Question: My code compiles and runs how I want it to, however, I have a question, after I am done adding events in the calendar, unless there was a specific event for that day, the result that comes to terminal shows that for each day there is nothing the result is 'null' I was wondering if there was any way I could change that
'''
public class Calendar {
public static void main(String[] args) {
String[] calender = new String[32];
String ans = " ";
do {
System.out.print("Type the number day of your event: ");
int date = IO.readInt();
System.out.println("What is the event?");
String event = IO.readString();
System.out.println("Do you have another event to add? y/n: ");
addEvent(calender, event, date);
ans = IO.readString();
} while (ans.equals("y"));
printCal(calender);
}
public static void addEvent(String[] calender, String event, int date) {
calender[date] = event;
// return true;
}
public static void printCal(String[] calender) {
for (int i=1;i<calender.length;i++) {
System.out.println("Day: " + i + " " + " Event: " + calender[i]);
}
}
}
'''

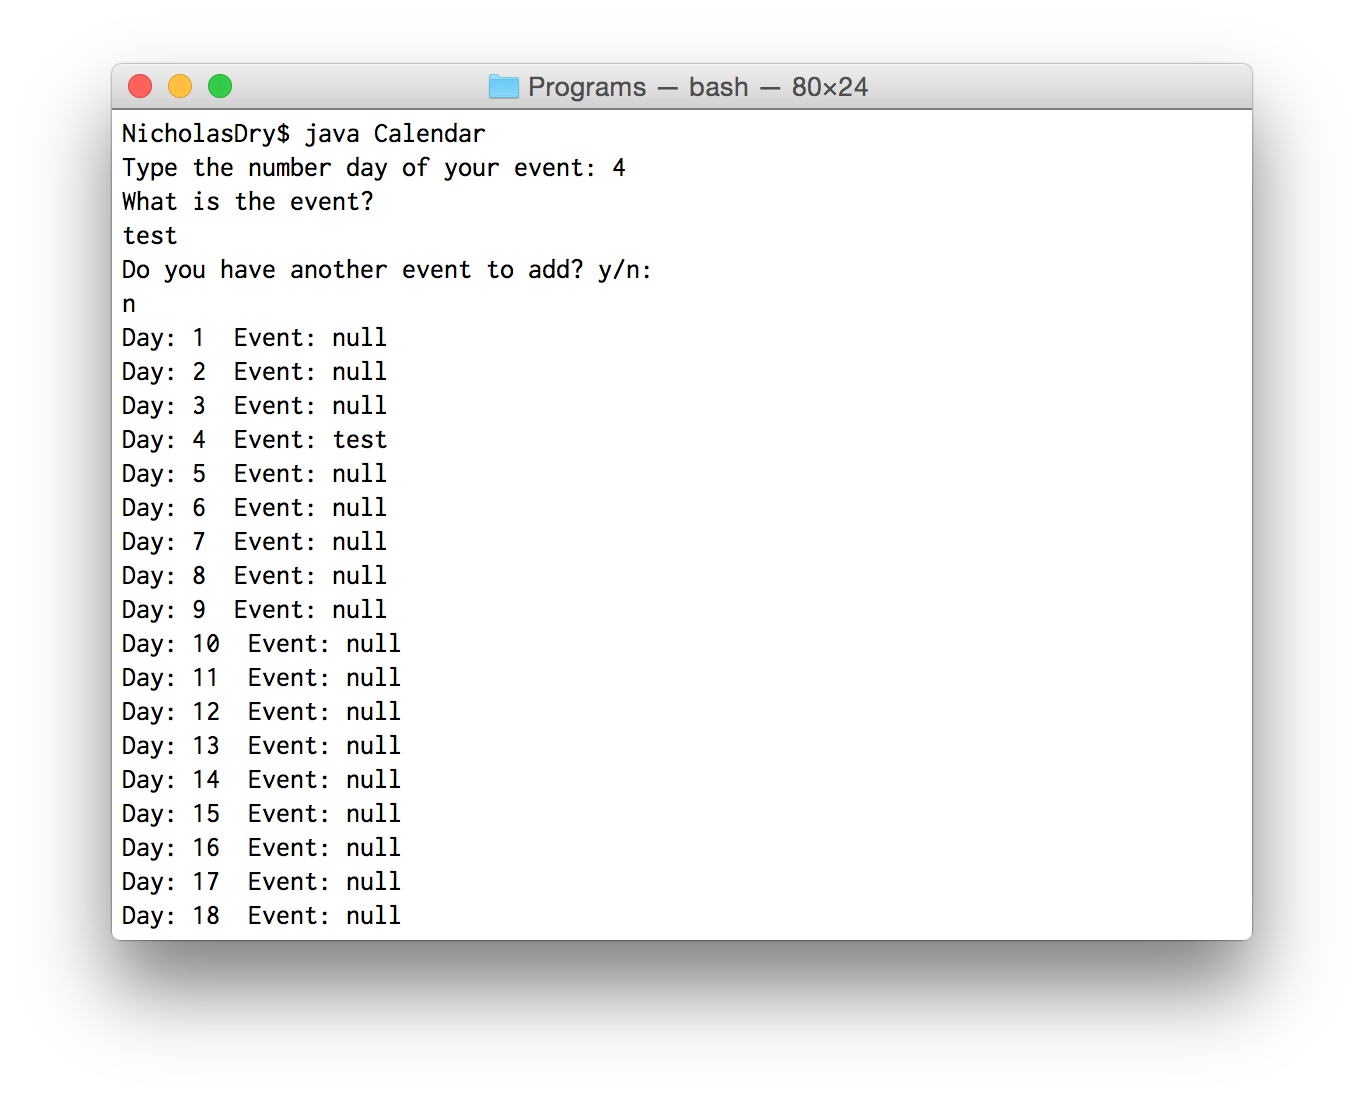
Answer: While printing you can check if it is null and if it is, print something else. In this case, it will print "Holding Text" instead of null. Feel free to change it to whatever you want.
'''
public static void printCal(String[] calender) {
for (int i=1;i<calender.length;i++) {
String event = (calendar[i] == null) ? "Holding Text" : calendar[i];
System.out.println("Day: " + i + " " + " Event: " + event);
}
}
'''